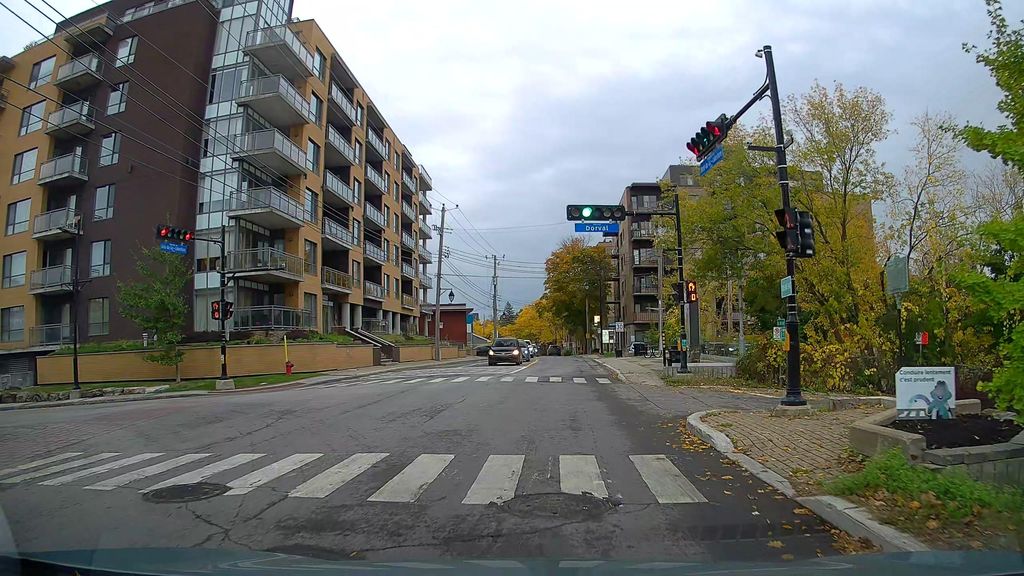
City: montreal